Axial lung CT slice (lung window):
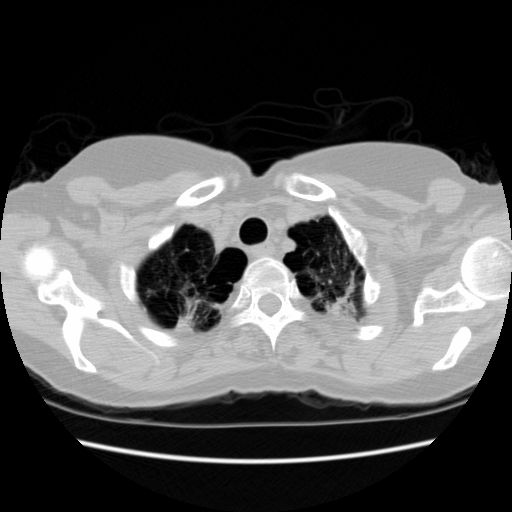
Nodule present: no